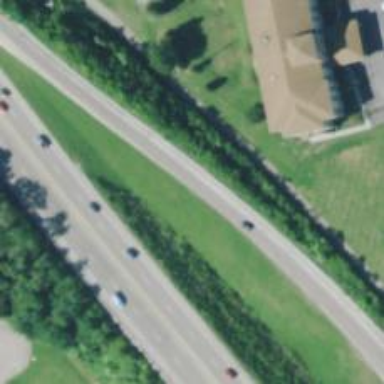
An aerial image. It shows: Primary link highway.